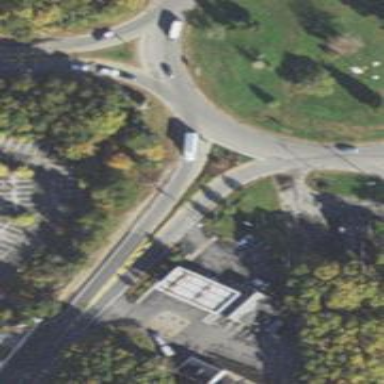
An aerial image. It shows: Roundabout on primary highway.